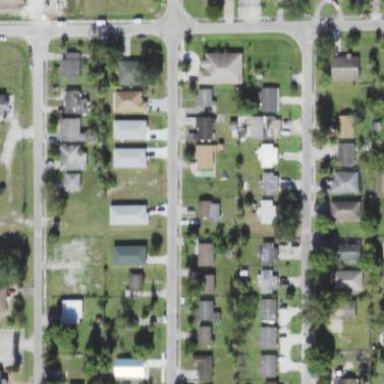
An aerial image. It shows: Residential area within neighborhood.